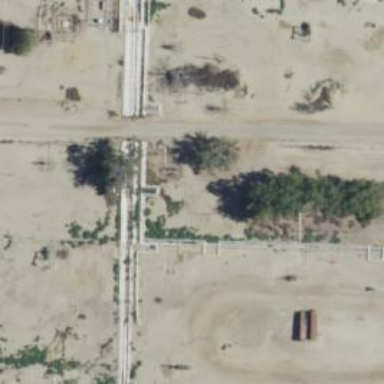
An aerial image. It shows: Petroleum well that is man-made.